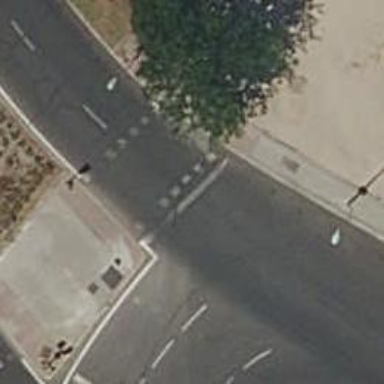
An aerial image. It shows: Road with traffic signals at crossing.